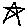
Label: star